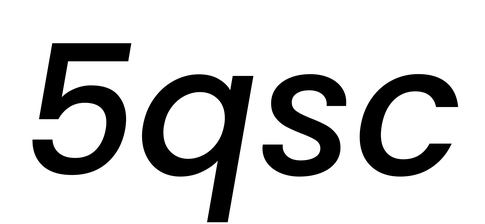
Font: Poppins-MediumItalic